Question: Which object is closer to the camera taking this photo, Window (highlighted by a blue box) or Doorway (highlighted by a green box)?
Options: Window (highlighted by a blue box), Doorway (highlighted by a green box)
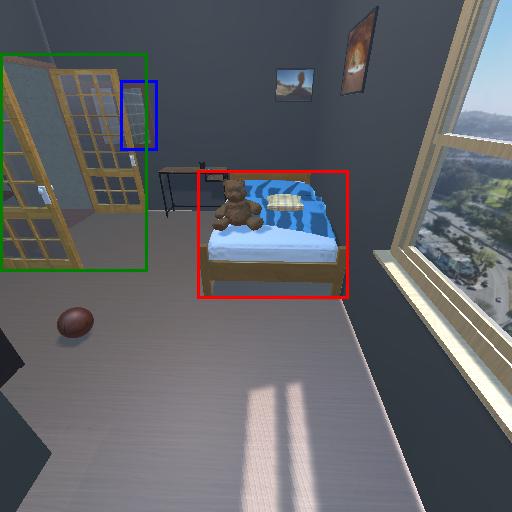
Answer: Window (highlighted by a blue box)